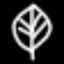
Label: leaf